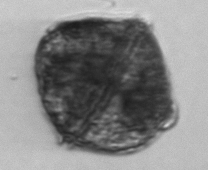
Label: Alexandrium_catenella